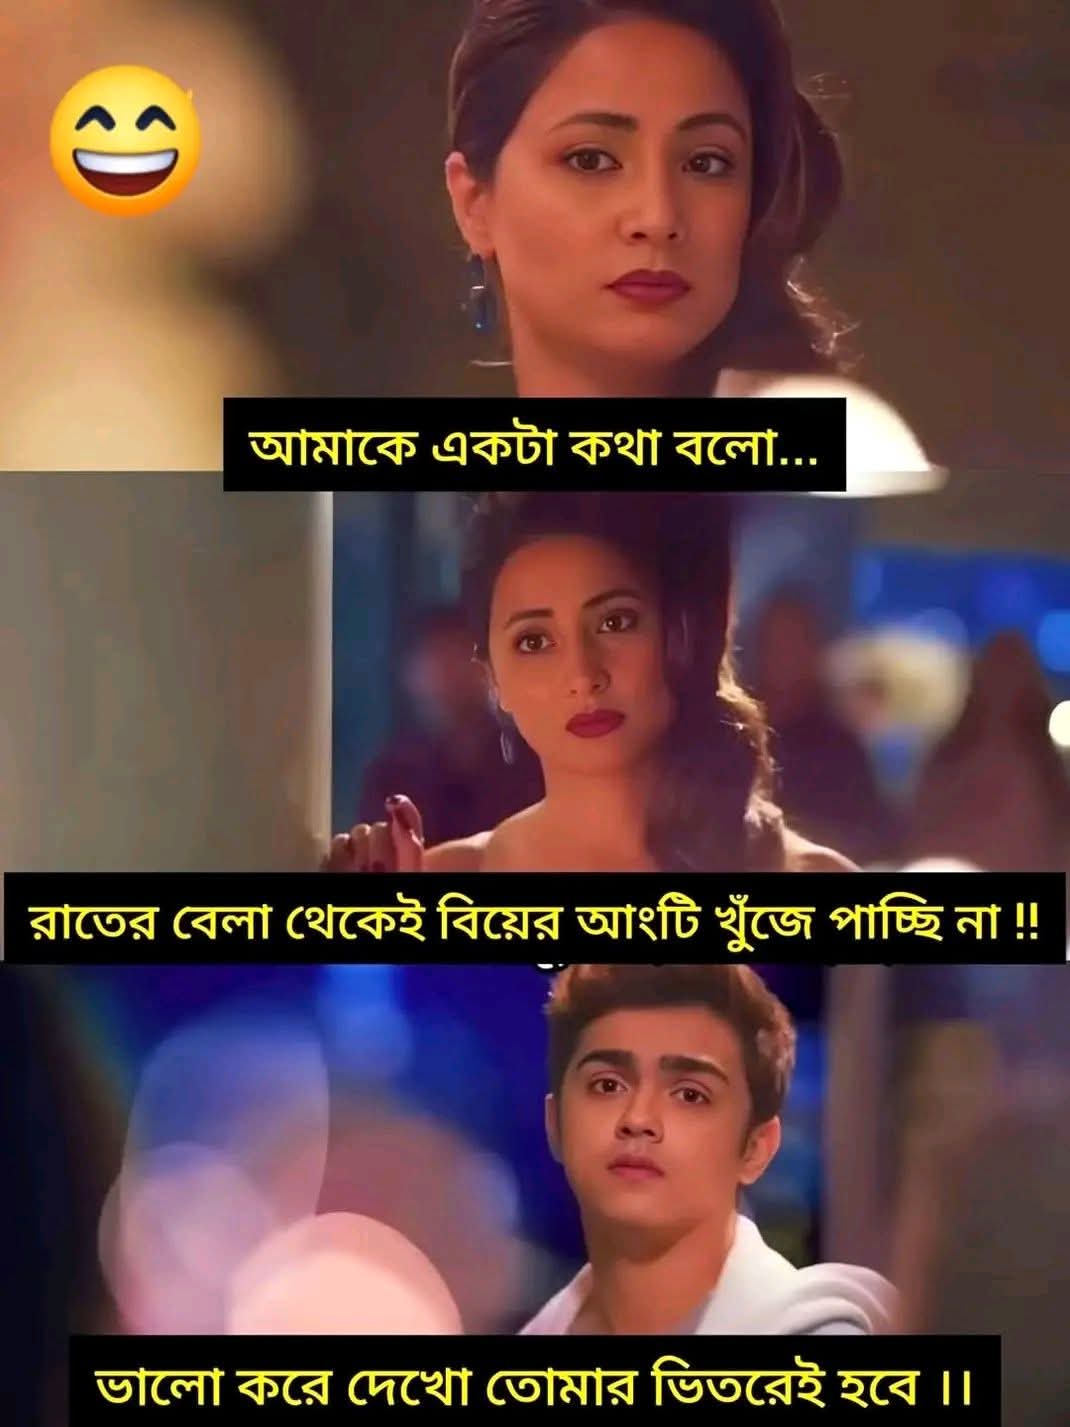
Text: আমাকে একটা কথা বলো...
রাতের বেলা থেকেই বিয়ের আংটি খুঁজে পাচ্ছি না !!
ভালো করে দেখো তোমার ভিতরেই হবে।।
Label: Non Hate